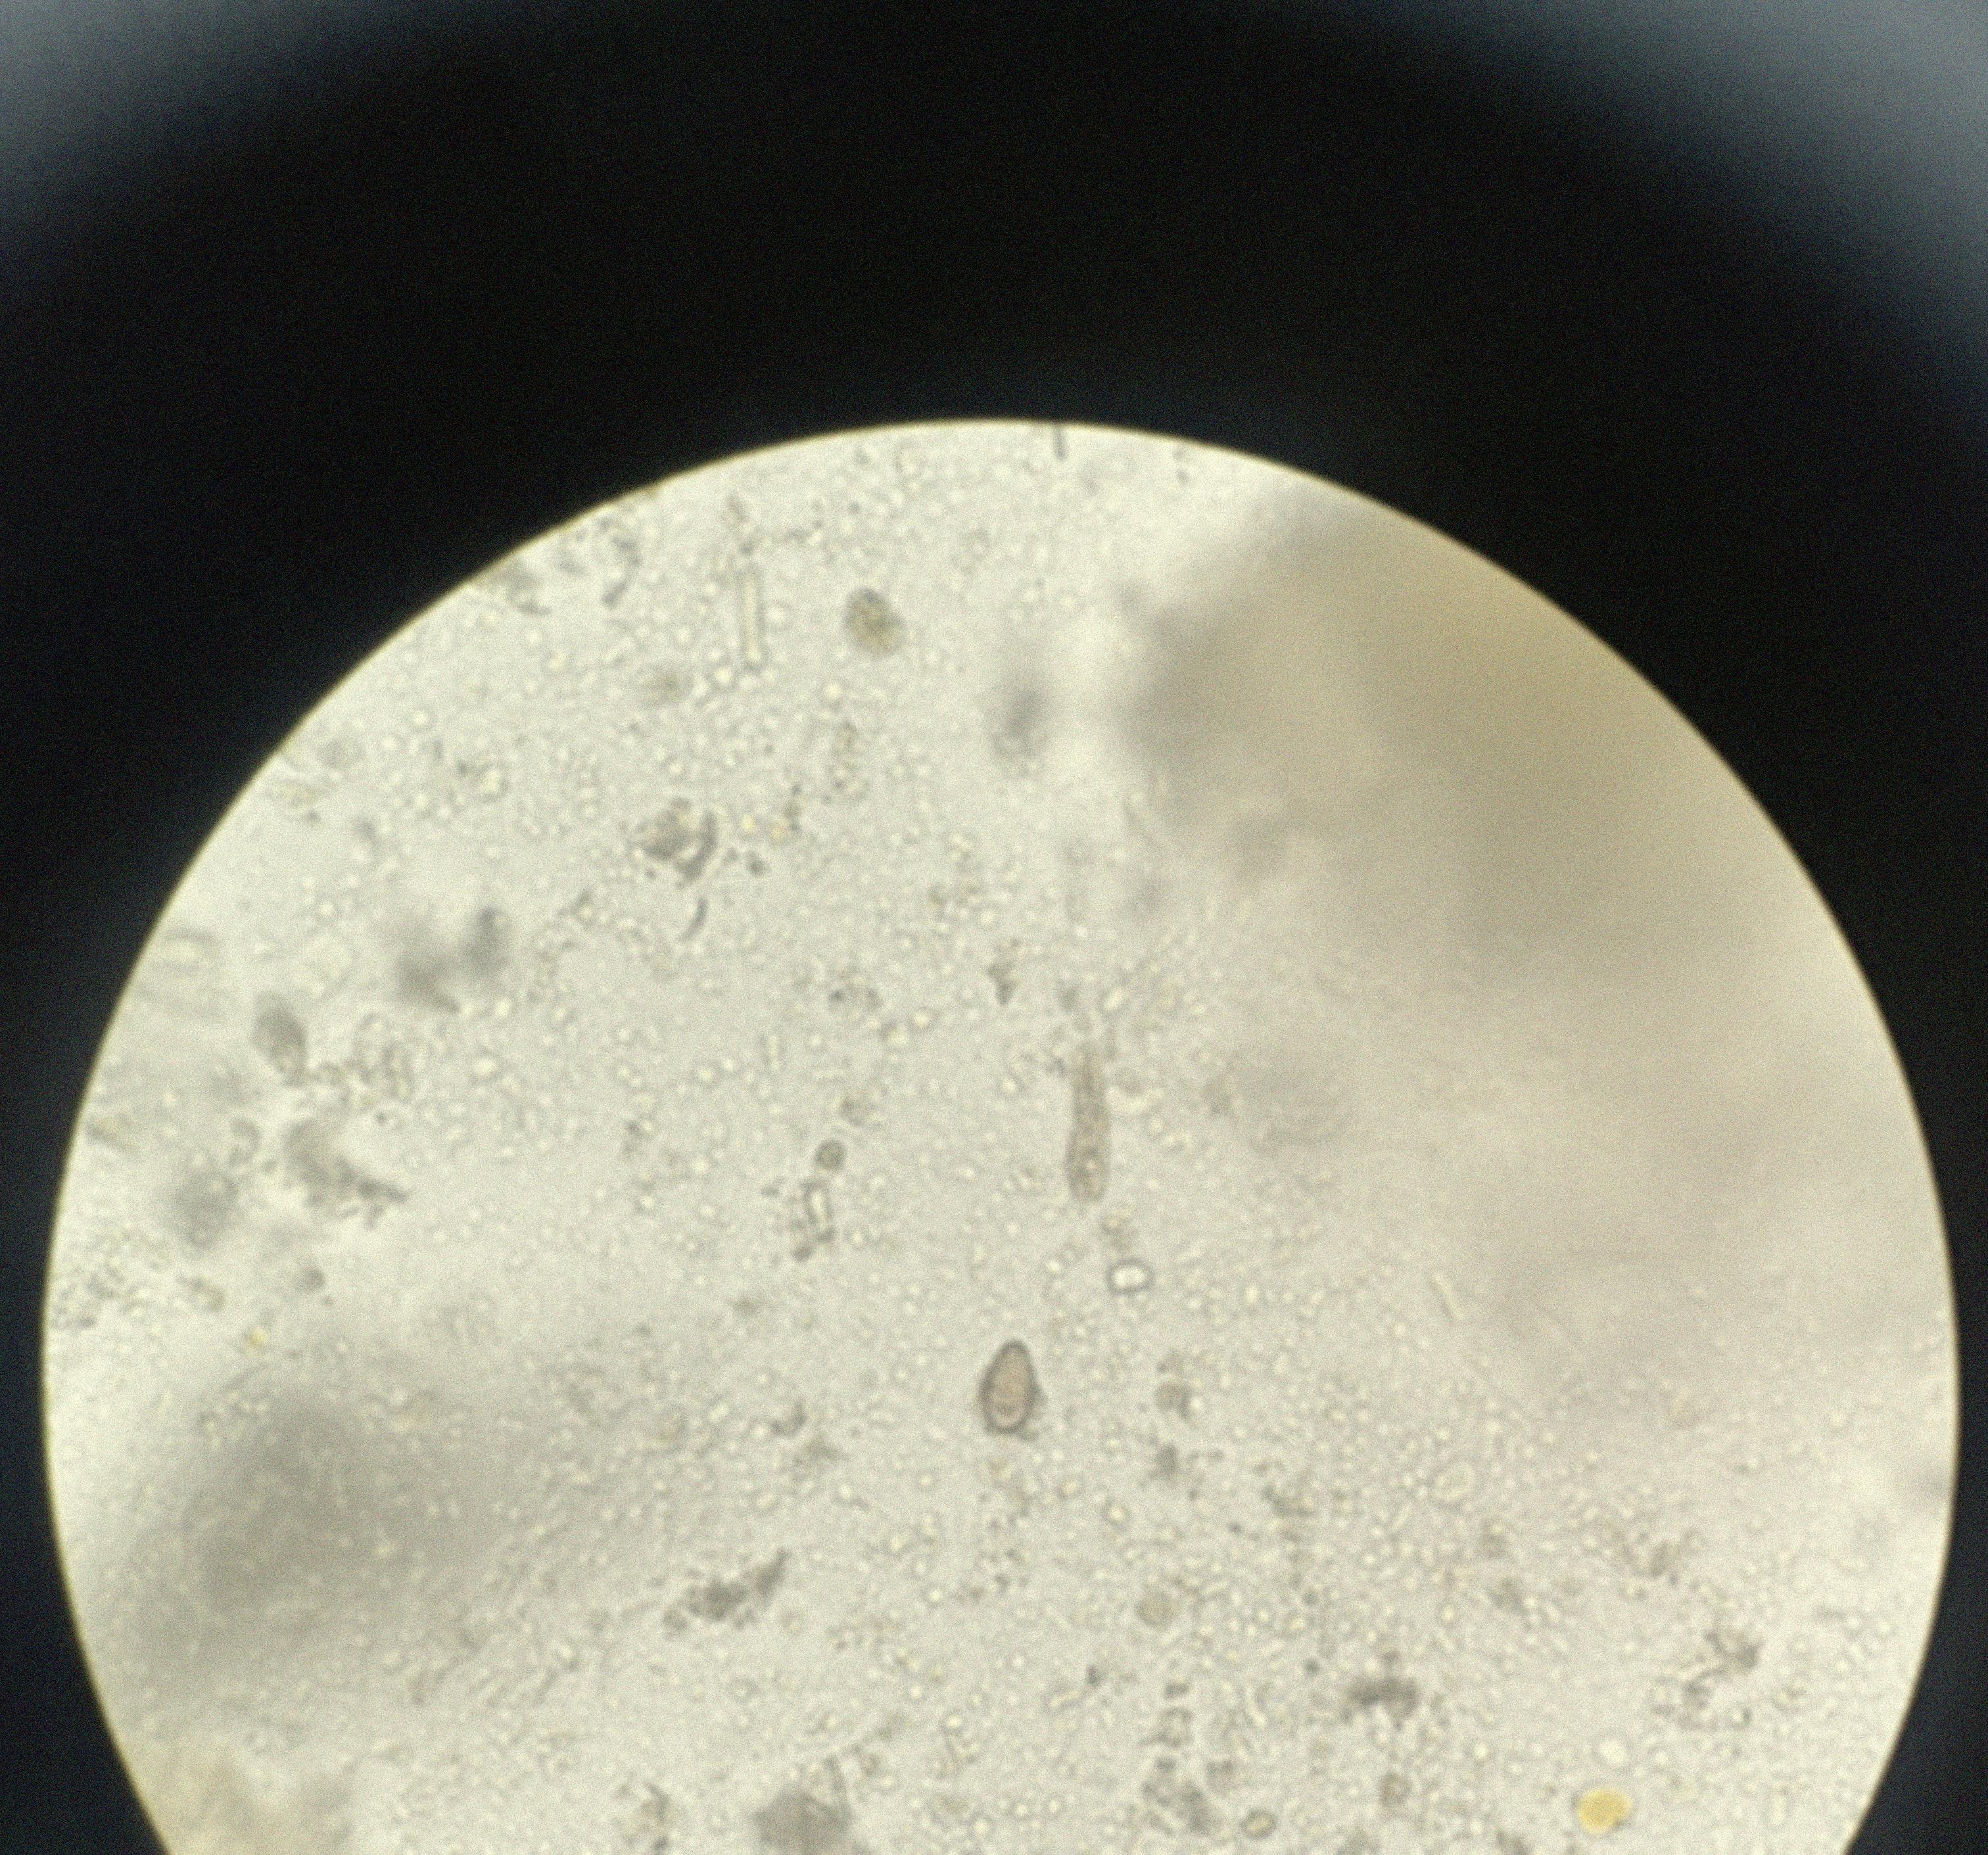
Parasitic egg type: Opisthorchis viverrine